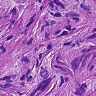
Metastatic tissue present: yes